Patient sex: F
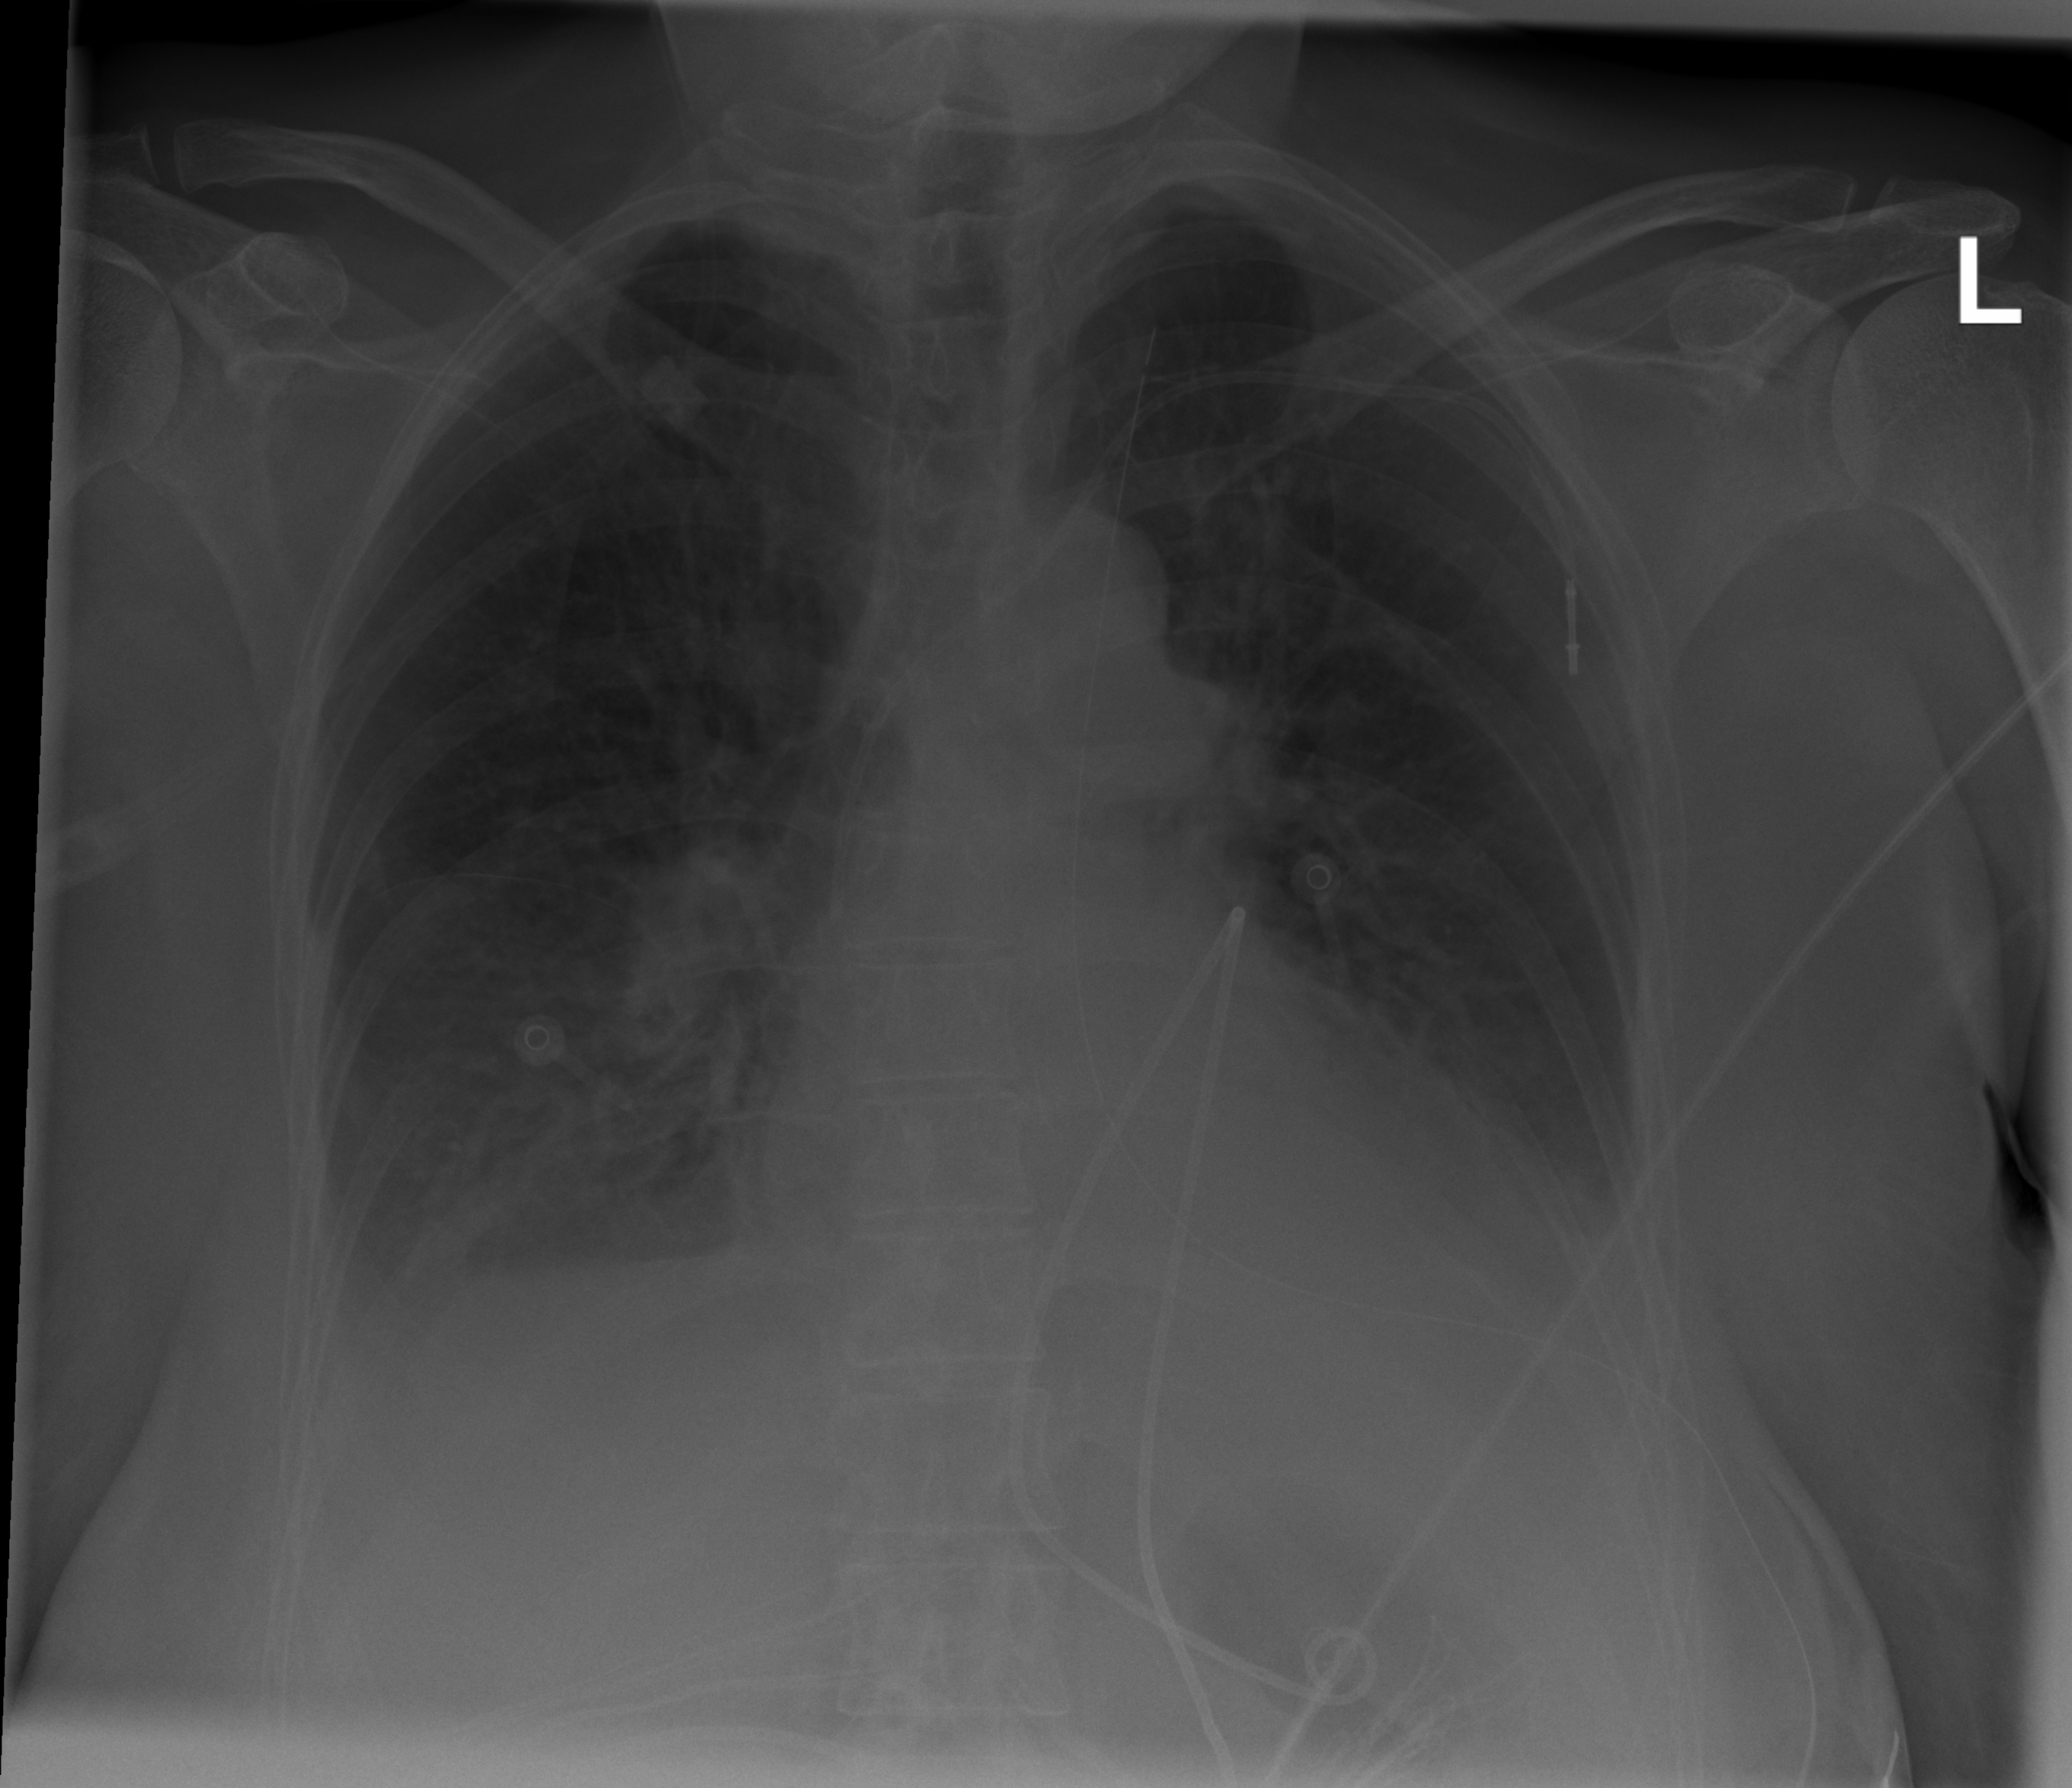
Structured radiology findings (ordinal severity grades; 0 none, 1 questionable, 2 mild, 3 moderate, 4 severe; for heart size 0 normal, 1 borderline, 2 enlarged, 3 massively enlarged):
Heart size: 1
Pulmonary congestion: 2
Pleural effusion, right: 2
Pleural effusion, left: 2
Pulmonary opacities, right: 0
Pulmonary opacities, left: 0
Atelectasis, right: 2
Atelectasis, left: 2